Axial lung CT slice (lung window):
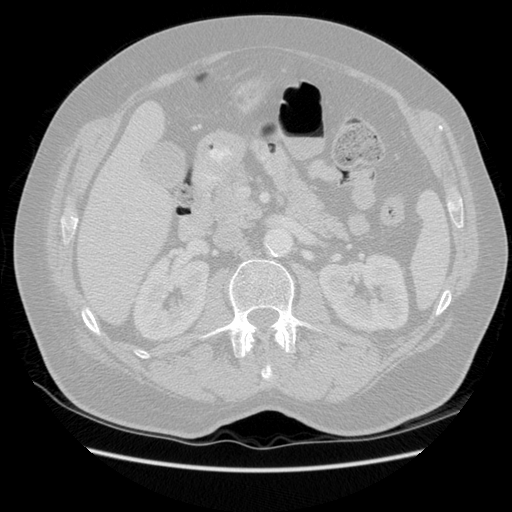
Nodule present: no